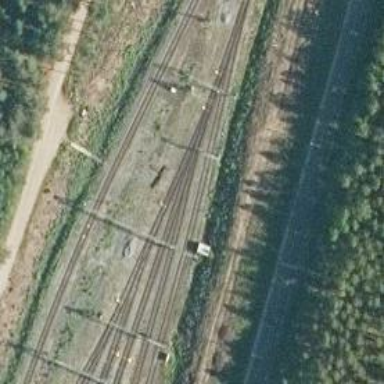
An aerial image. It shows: Rail yard with electrified contact lines for the railway.